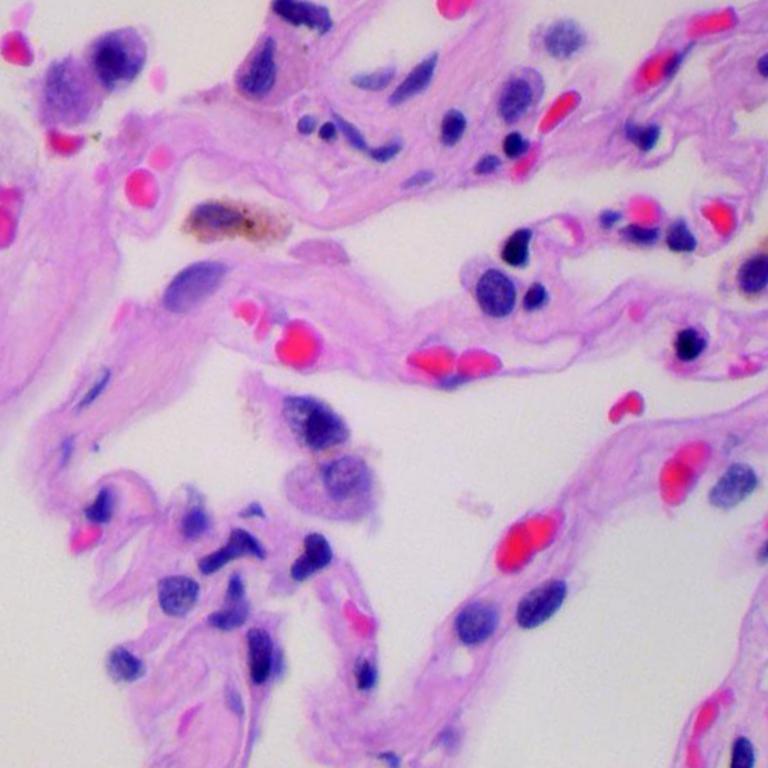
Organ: lung
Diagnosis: benign